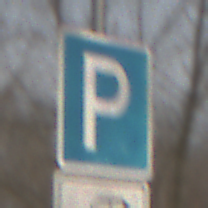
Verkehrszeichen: Parken
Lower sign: HinweisDurchSinnbild14
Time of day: MorningAfternoon
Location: Outdoor (Nature)
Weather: PartlyCloudy
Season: Winter
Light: Natural